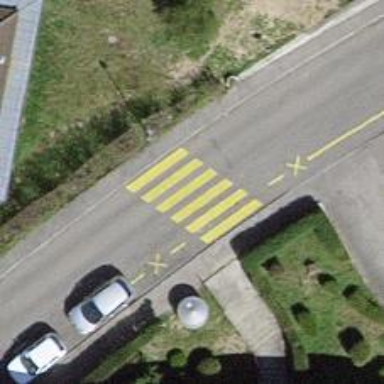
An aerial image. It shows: Uncontrolled zebra crossing with notable zebra markings.